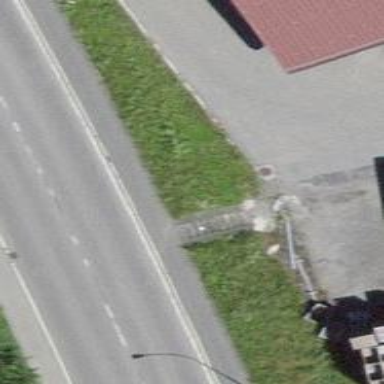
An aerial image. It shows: Road with steps.